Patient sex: M
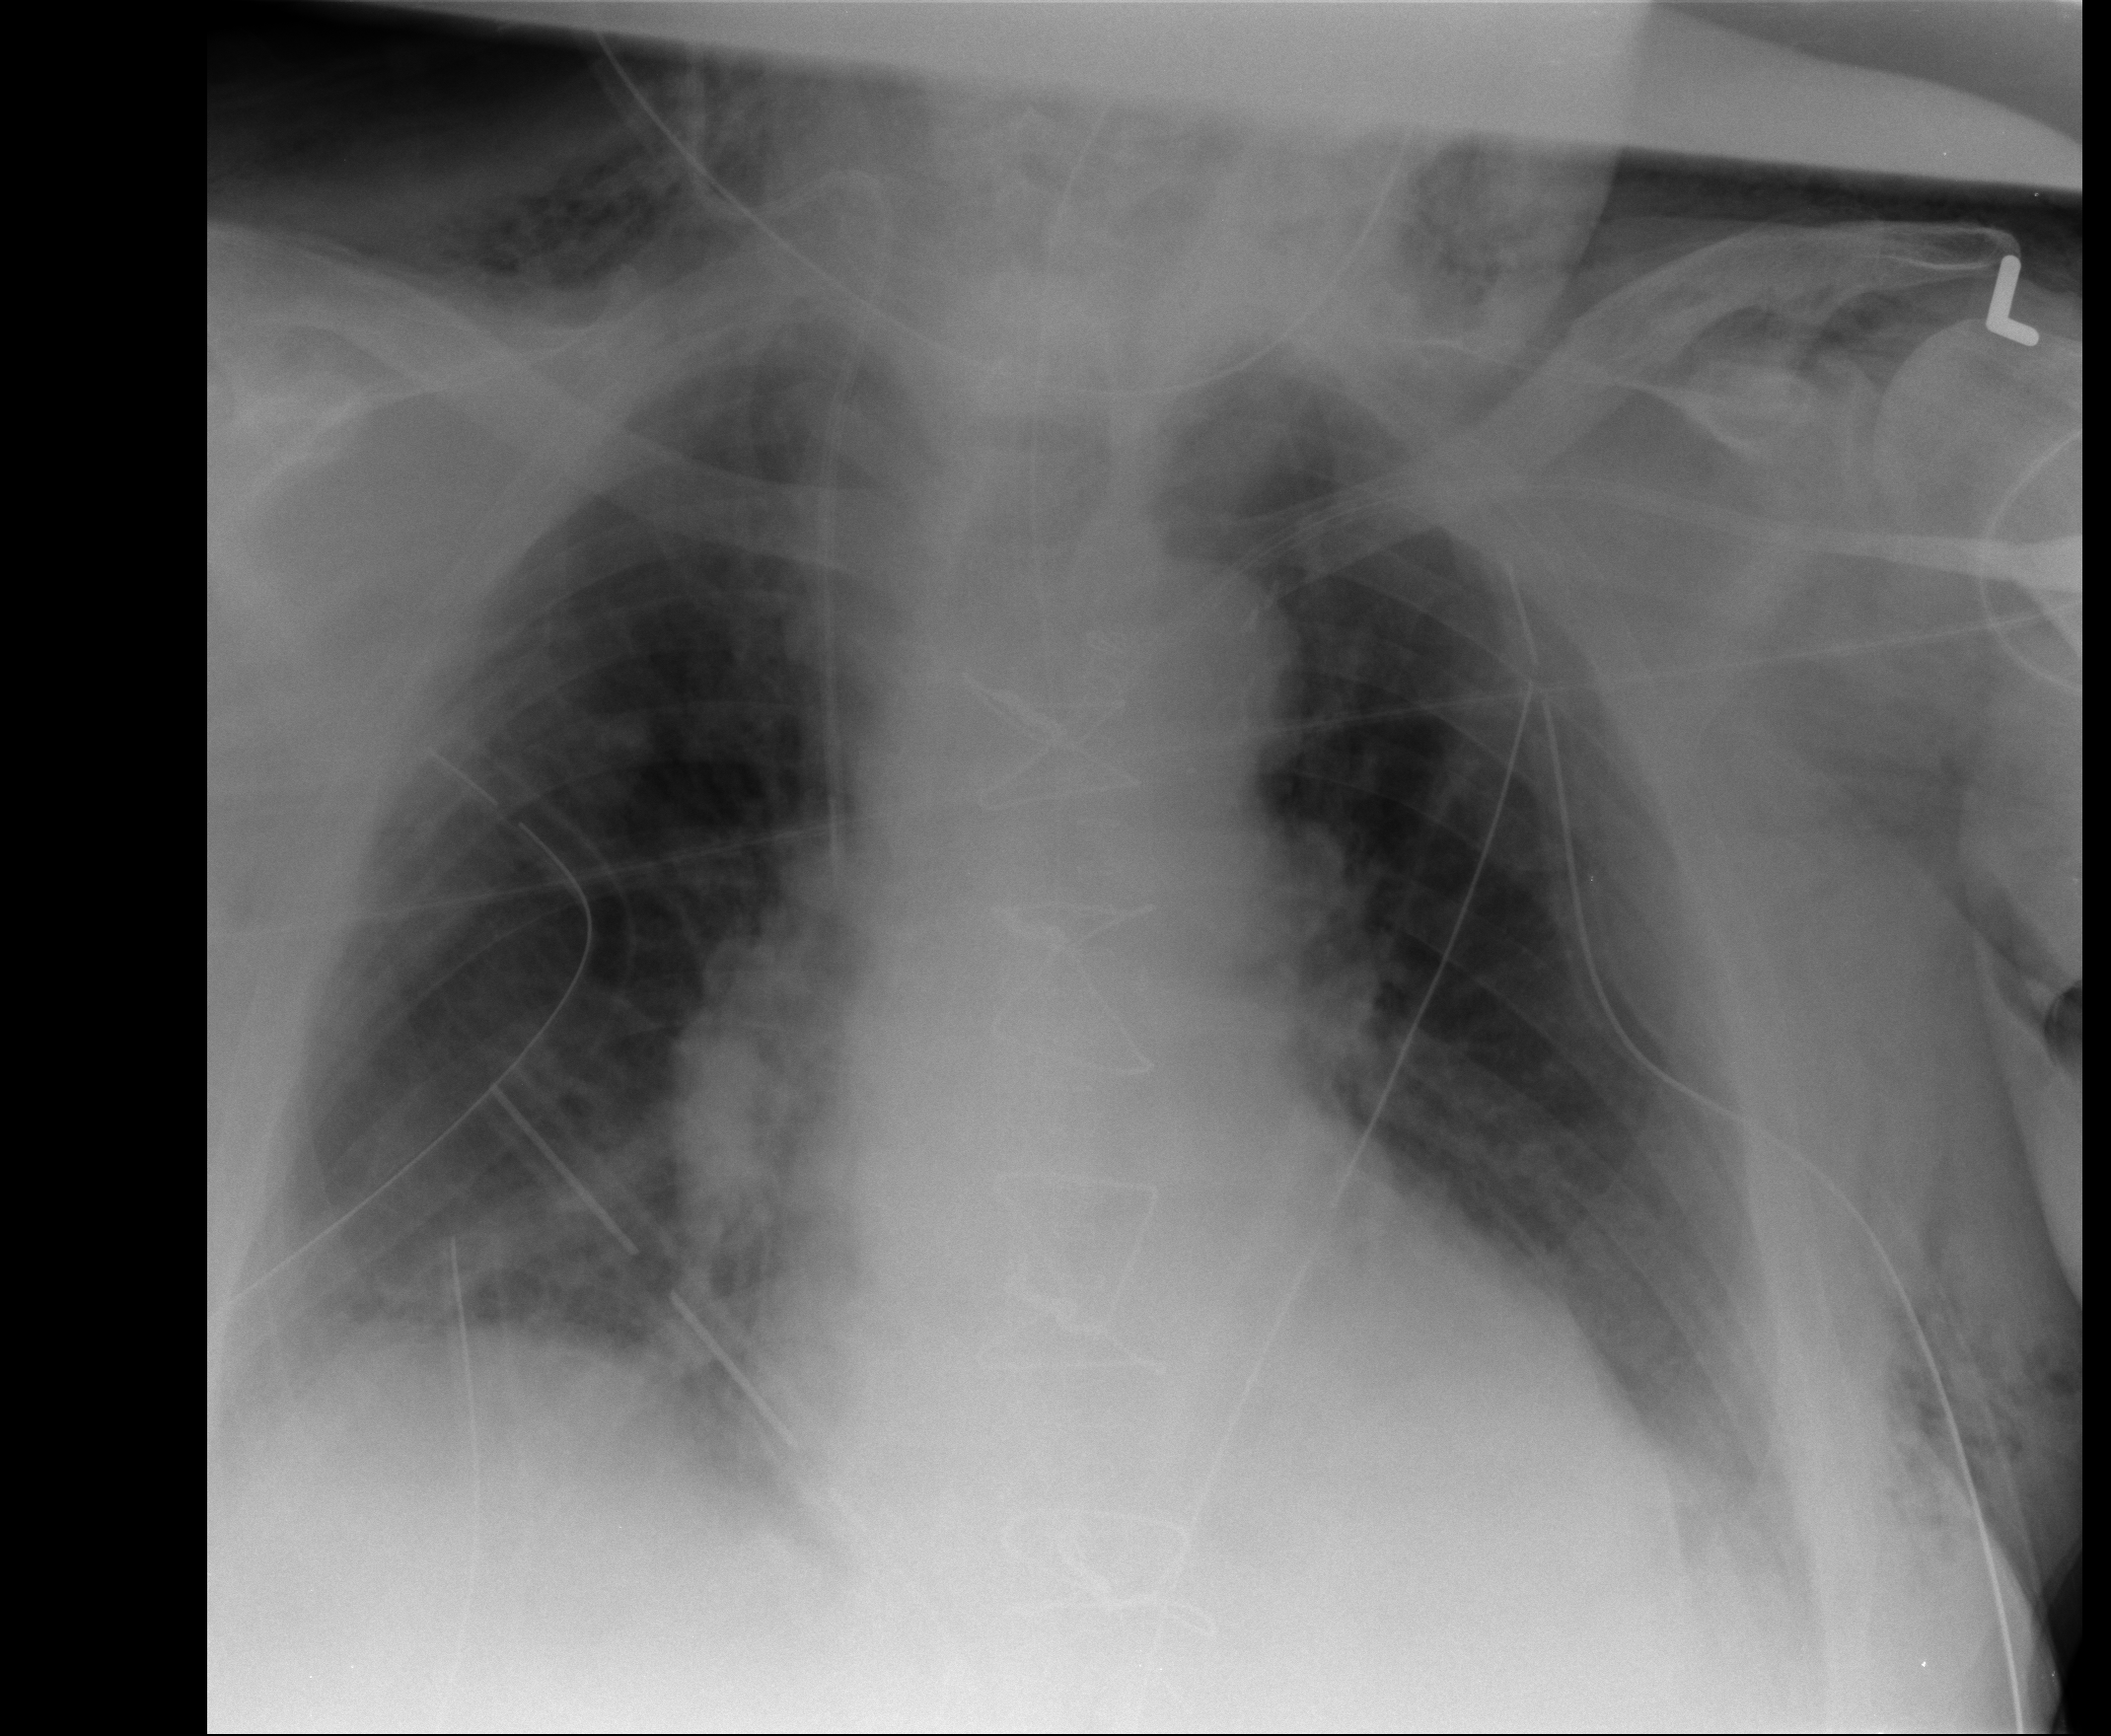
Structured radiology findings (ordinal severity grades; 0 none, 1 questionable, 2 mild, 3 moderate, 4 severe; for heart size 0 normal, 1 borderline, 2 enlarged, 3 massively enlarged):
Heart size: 0
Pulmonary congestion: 2
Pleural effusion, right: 2
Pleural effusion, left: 2
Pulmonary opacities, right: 0
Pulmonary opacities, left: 0
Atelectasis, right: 2
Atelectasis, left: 2